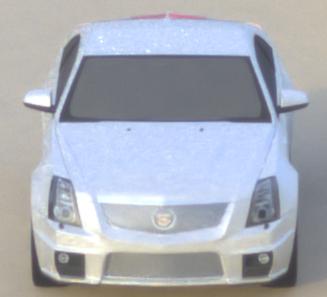
Make: Cadillac
Model: CTS-V
Detailed model: CTS-V (II) Limousine
Model produced from: 2008/11
Model produced until: 2010/12
Doors: 4
Color: white
Road condition: dry road
Daytime: sunrise or sunset
Contrast: low contrast